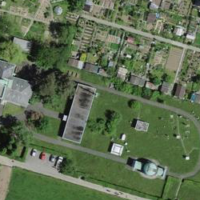
EUNIS habitat code: 53
Species observed at this site:
Corvus corone
Fulica atra
Trichodes alvearius
Anas platyrhynchos
Accipiter gentilis
Passer domesticus
Fringilla coelebs
Buteo buteo
Ptyonoprogne rupestris
Turdus merula
Cygnus olor
Parus major
Hirundo rustica
Milvus migrans
Pica pica
Phoenicurus ochruros
Ciconia ciconia
Falco tinnunculus
Motacilla alba
Delichon urbicum